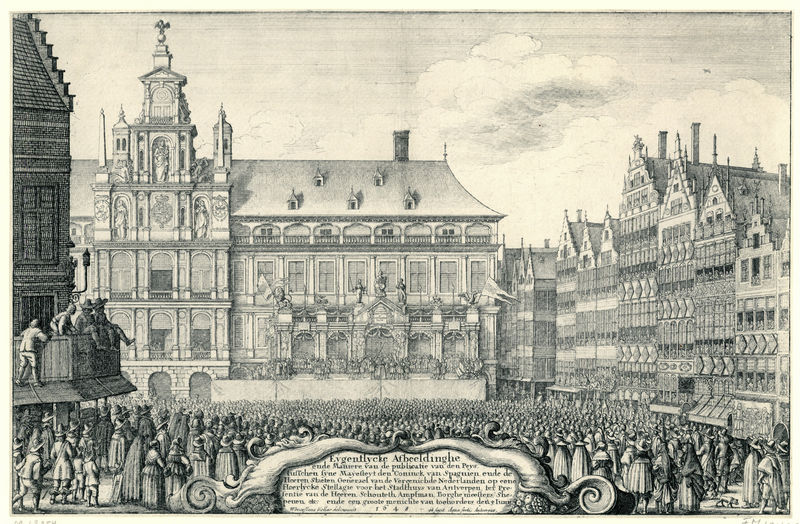
Titel: Afkondiging van de Vrede van Munster te Antwerpen
Künstler: Wenceslaus Hollar
Standort: Amsterdam
Institution: Rijksmuseum
Schlagwörter: menschen, stadt, zeichnung, häuser, architecture, balcony, celebration, church, crowd, gathering, hat, men, palace, people, white, women, black, dress, gray, grey, old, sitting, windows, cloud, clouds, mass, sky, building, house, peasant, german, germany, roofs, tower, armour, drawing, castle, army, bird, dog, etching, hats, illustration, sketch, birds, writing, clock, children, flag, town, city, flags, lamps, newspaper, public, ancient, square, buildings, gate, statues, shoes, watch, watching, engraving, pencil, gothic, menschenmassen, coulds, modernity, chimney, dutch, citizens, humans, gotik, hanging, market, standing, latin, barock, text, listening, bell, plaza, center, town square, gather, many people, event, observers, legend, citizen, together, mob, capes, litography, article, congregation, buildlings, crowd dutch, oration, ceromony, townhall, half-timbered, packed, eygentlycke, purtain